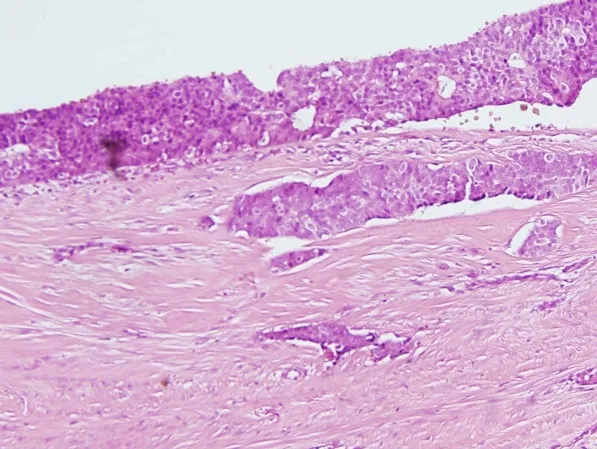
Hematoxylin-eosin stain in excised tumours, At higher power, a papillary and solid proliferation of atypical cells of a uniform population were observed. Fibrovascular cores were well visualized.
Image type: pathology (h&e)